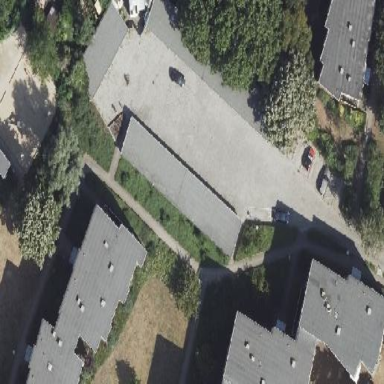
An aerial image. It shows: Parking area consisting of garage boxes.